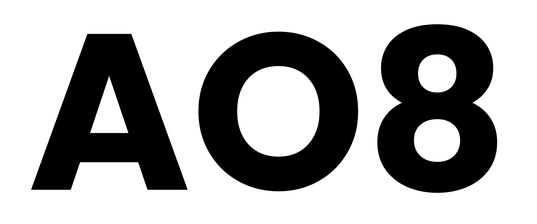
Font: Poppins-Bold